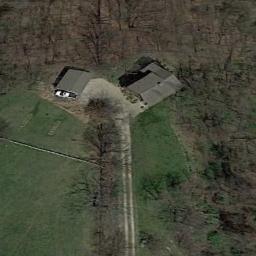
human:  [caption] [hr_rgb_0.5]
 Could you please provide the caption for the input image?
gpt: The room is surrounded by trees .

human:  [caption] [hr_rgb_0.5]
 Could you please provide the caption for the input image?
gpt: One road is next to the sparse residential .

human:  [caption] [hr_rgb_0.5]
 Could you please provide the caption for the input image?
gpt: The sparse residential is on the grass next to some trees and bare land .

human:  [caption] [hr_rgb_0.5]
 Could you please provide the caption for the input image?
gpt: In a sparse residential area there are two gray houses surrounded by grass and a road .

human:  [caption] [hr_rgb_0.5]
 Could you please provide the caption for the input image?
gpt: A sparse residential area with many withered trees and two buildings .